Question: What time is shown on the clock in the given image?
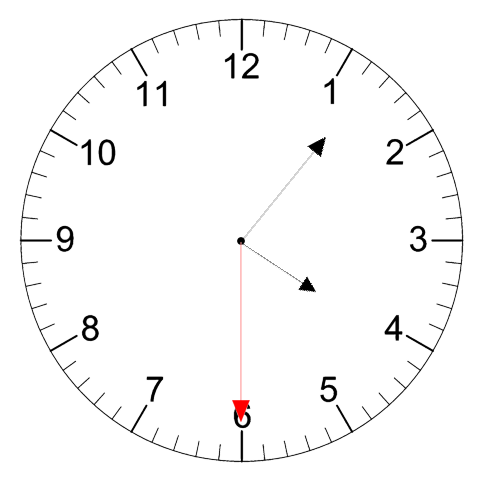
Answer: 04:06:30